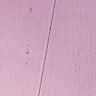
Metastatic tissue present: no